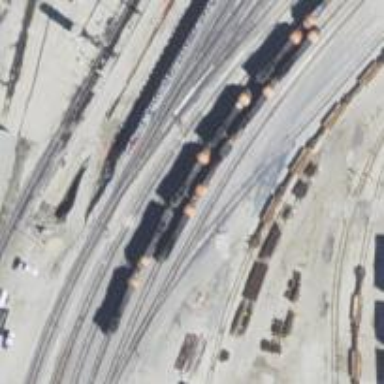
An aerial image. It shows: Abandoned railway yard.